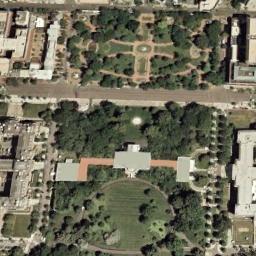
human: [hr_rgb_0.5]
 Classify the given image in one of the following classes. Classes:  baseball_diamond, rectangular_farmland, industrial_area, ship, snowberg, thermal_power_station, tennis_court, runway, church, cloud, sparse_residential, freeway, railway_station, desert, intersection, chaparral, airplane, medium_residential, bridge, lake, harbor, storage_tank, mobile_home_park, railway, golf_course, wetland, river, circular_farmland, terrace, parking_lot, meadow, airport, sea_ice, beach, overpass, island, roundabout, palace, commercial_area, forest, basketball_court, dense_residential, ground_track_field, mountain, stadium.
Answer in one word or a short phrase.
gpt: palace